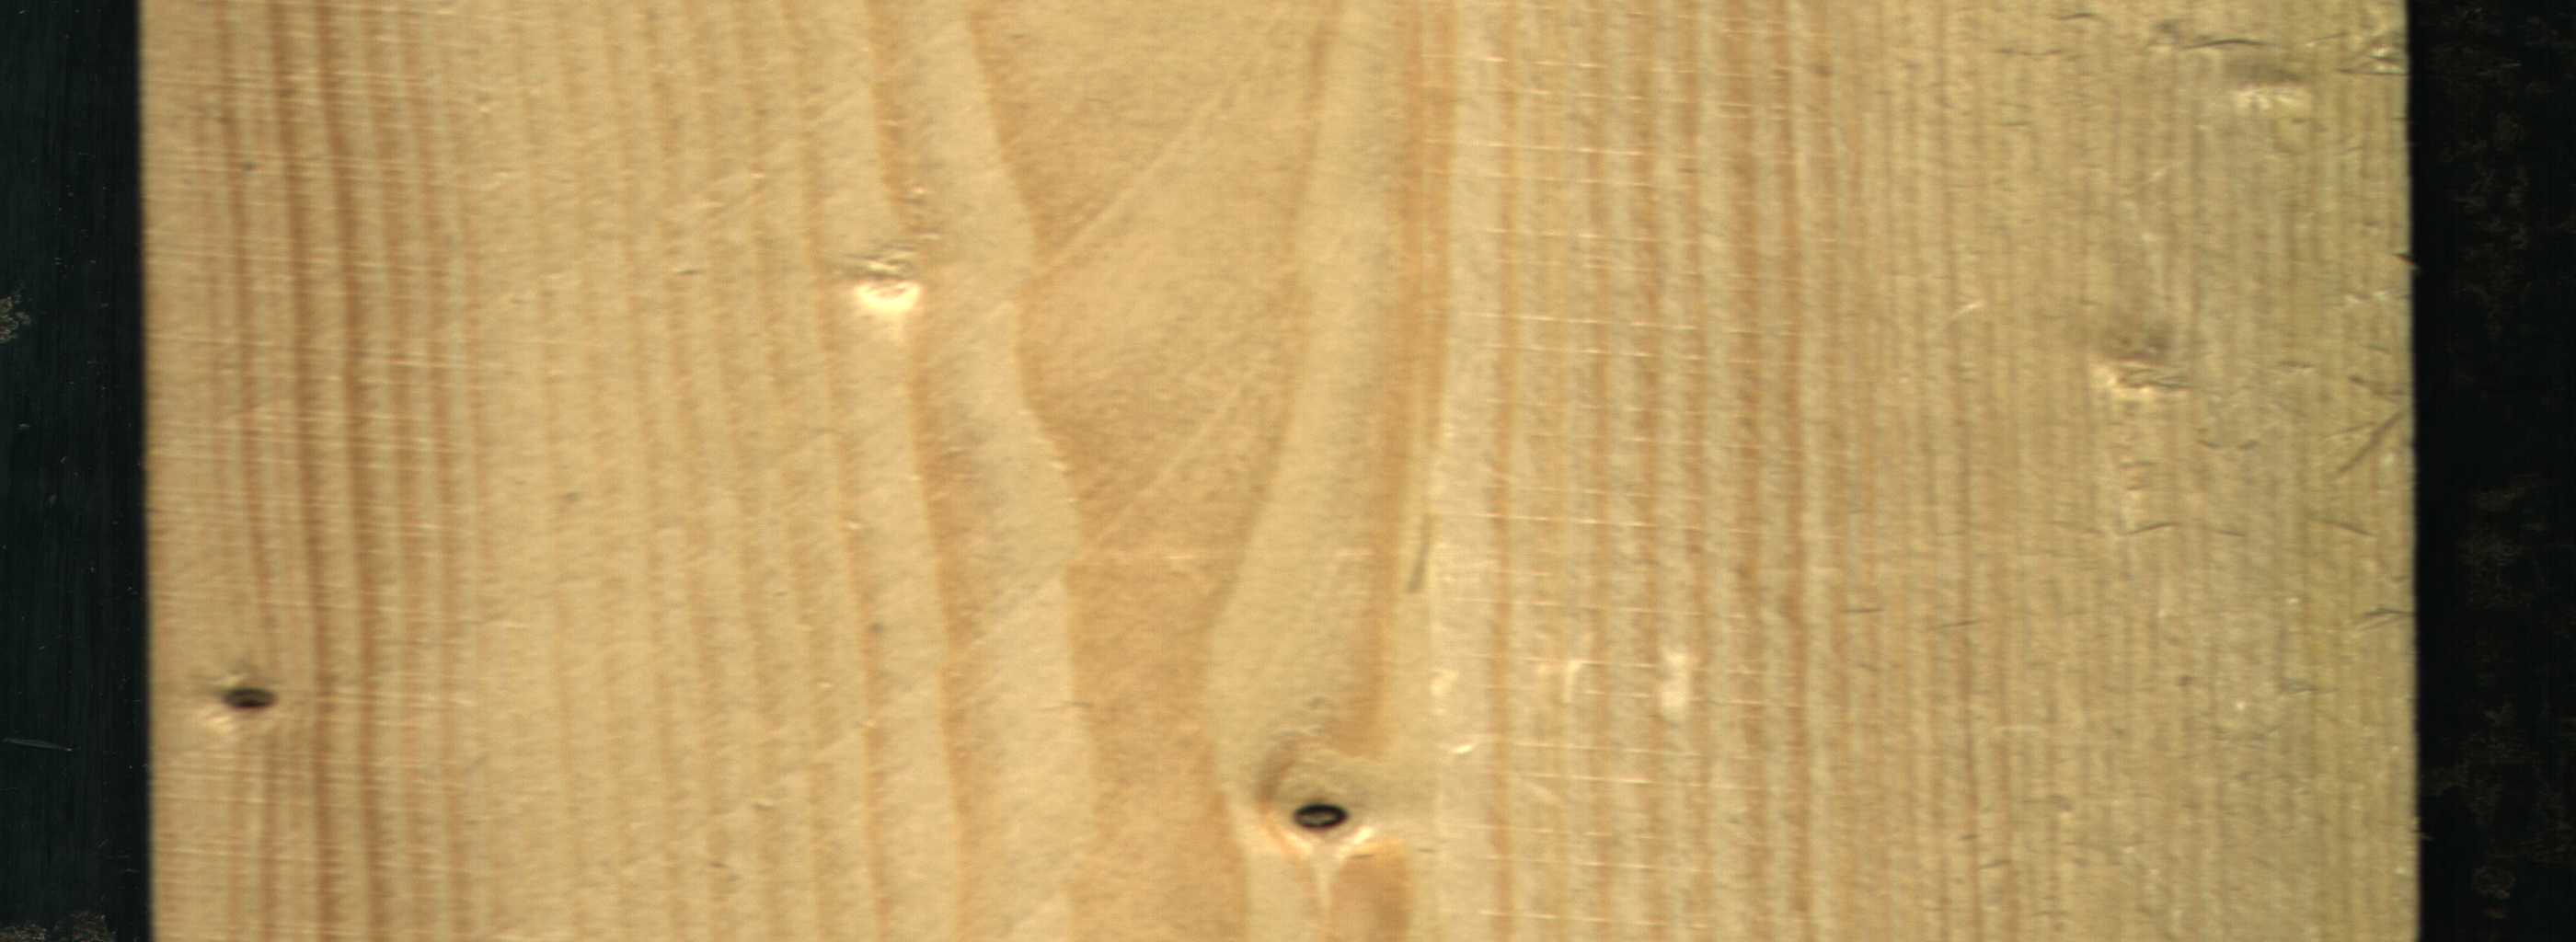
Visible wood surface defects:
Dead_Knot
Dead_Knot